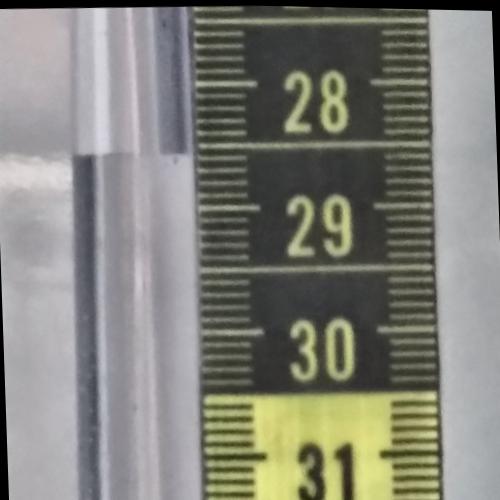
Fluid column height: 28.6 cm